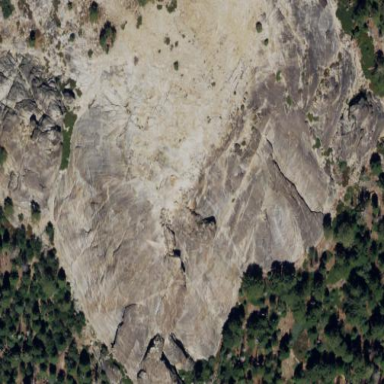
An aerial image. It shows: Landscape of bare rock.